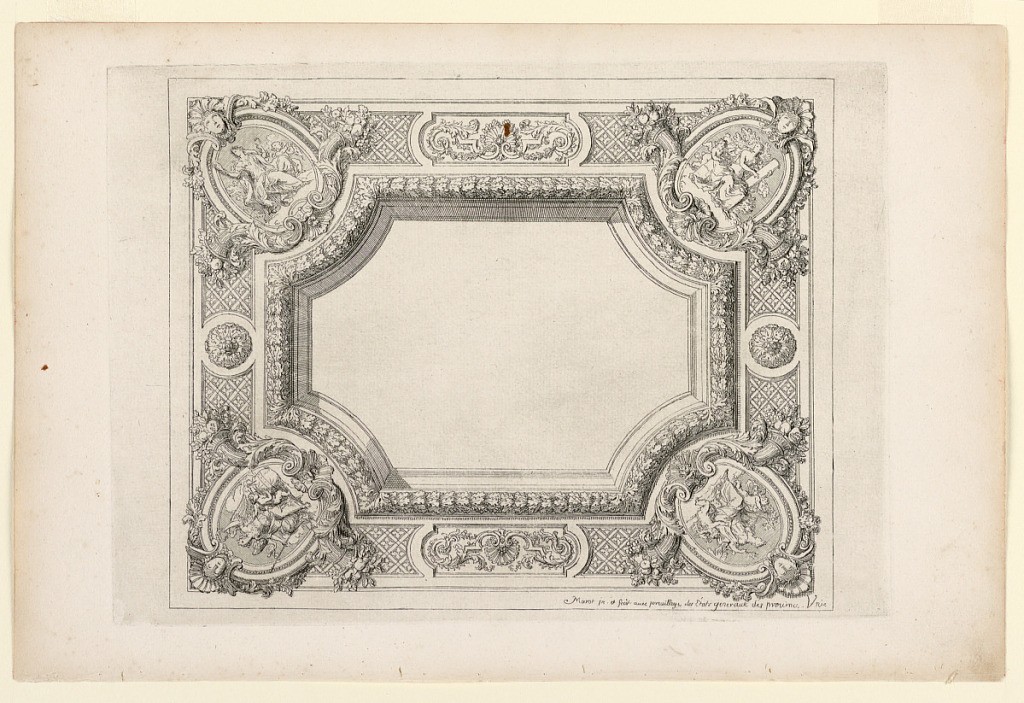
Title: Plate in Nouveaux livres de peintures de salles et d’escaliers (New Books on Paintings for Rooms and Stairs)
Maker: Daniel Marot, French, active in the Netherlands and England, 1661–1752
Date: ca. 1700
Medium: Etching and engraving on white laid paper
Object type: Print
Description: Painted ceiling with blank center, framed by garlands and cornucopia. The corners have figures representing different classical symbols.